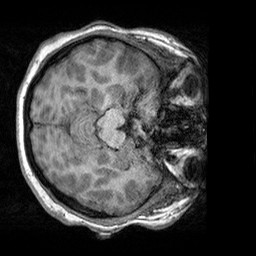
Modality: T1w
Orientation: axial
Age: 20
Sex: female
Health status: healthy
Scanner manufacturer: siemens
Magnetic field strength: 3 T
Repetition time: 2.3 s
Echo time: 0.00303 s